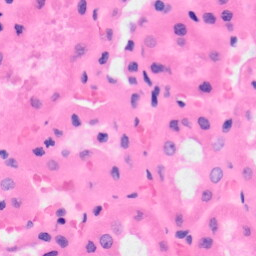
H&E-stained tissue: Kidney